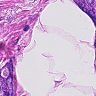
Metastatic tissue present: yes